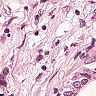
Metastatic tissue present: yes